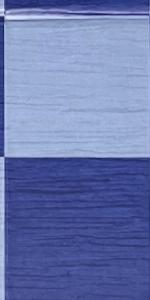
Label: Empty